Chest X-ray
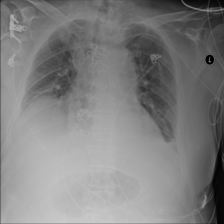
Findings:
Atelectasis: negative
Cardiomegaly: positive
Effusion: negative
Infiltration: negative
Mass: negative
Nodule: negative
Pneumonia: negative
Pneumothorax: negative
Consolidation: negative
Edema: negative
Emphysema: negative
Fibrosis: negative
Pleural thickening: negative
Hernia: negative